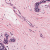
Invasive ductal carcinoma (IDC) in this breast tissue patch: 0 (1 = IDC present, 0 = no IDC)